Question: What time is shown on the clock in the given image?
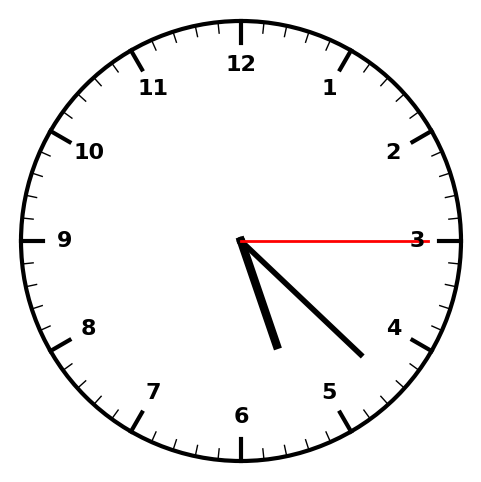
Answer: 05:22:15